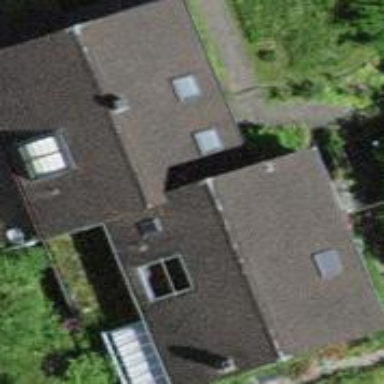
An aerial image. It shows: Terrace building.